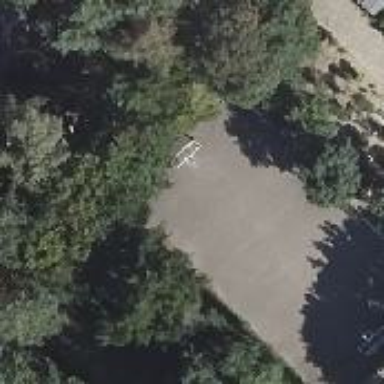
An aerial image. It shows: Basketball court with asphalt surface.